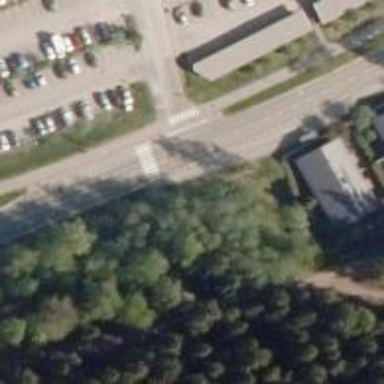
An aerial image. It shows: Crossing on the road.